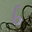
Label: 6